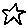
Label: star